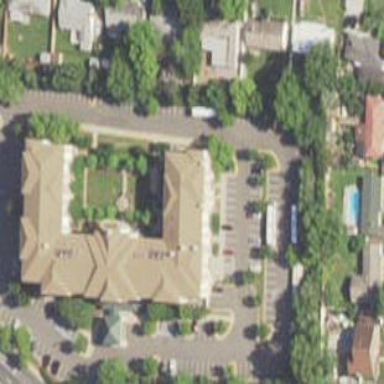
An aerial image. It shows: Hotel building.